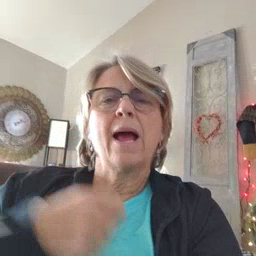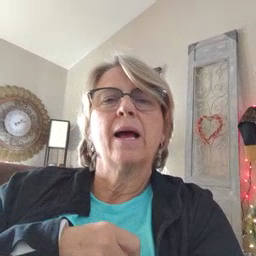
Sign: dry